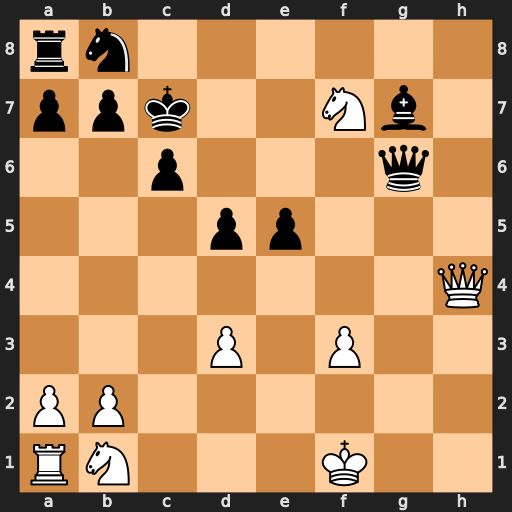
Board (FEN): rn6/ppk2Nb1/2p3q1/3pp3/7Q/3P1P2/PP6/RN3K2
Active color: w
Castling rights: -
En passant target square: -
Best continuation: Qd8#